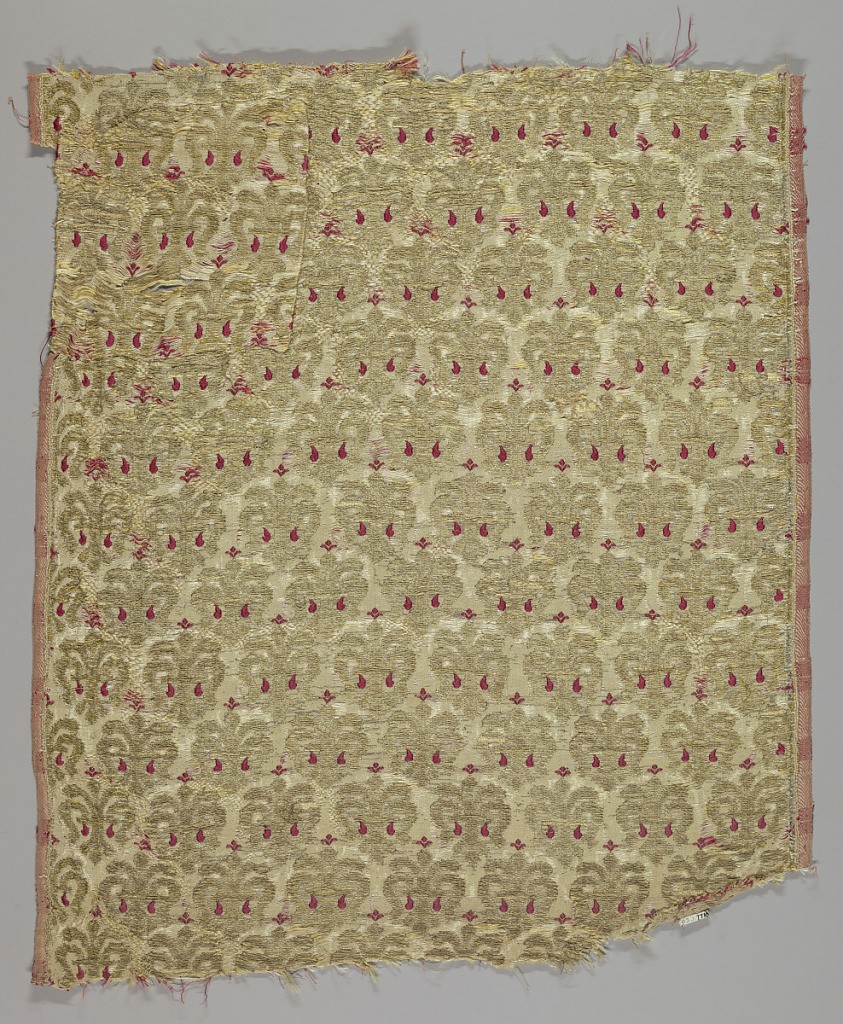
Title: Fragment
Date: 17th century
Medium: medium: silk, metallic Technique: woven
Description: Fleur-de-lys shapes in silver with red accents. Both selvages present. badly worn and faded.